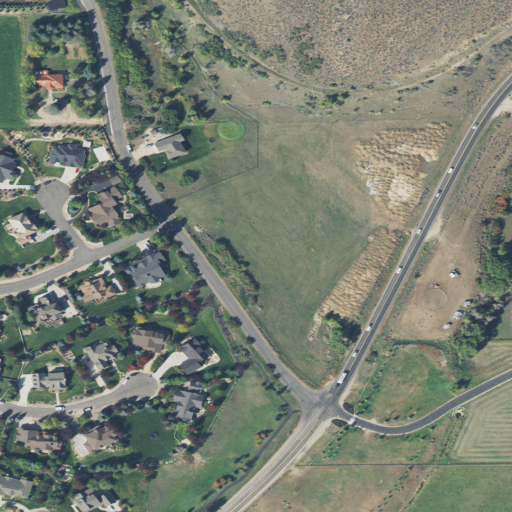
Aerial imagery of valley in Utah named Dutch Hollow containing open development, shrub, low intensity development, pasture, medium intensity development, cultivated crops, and deciduous forest